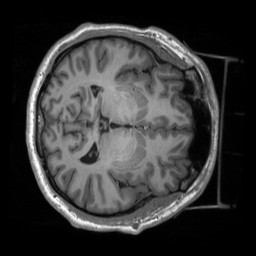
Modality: T1w
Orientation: axial
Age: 30
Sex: female
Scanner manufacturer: siemens
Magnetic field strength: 3 T
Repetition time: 2.53 s
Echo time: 0.00219 s